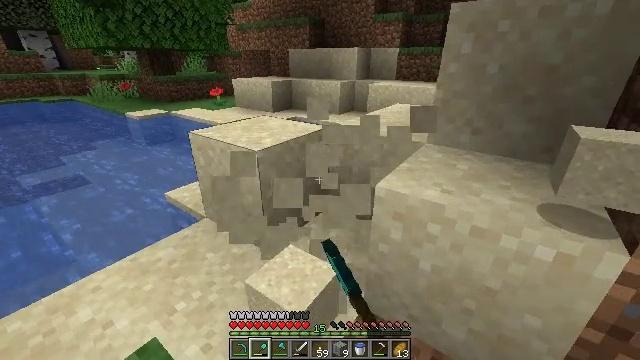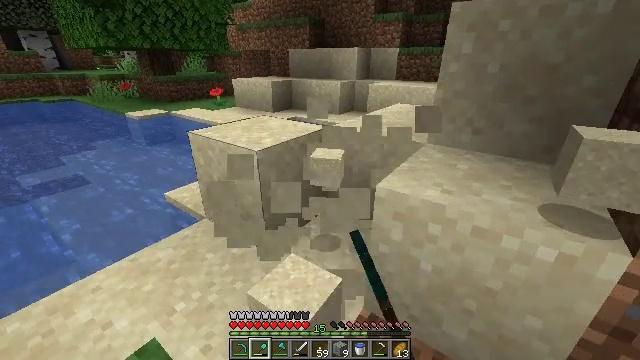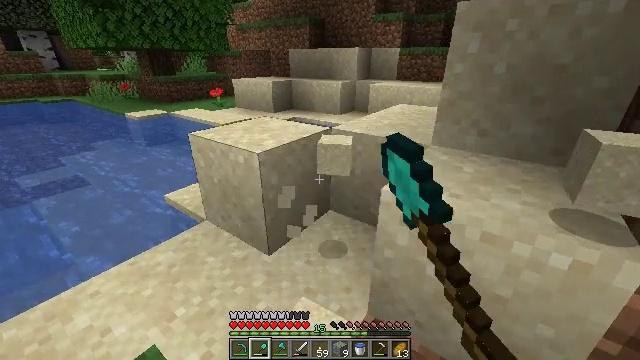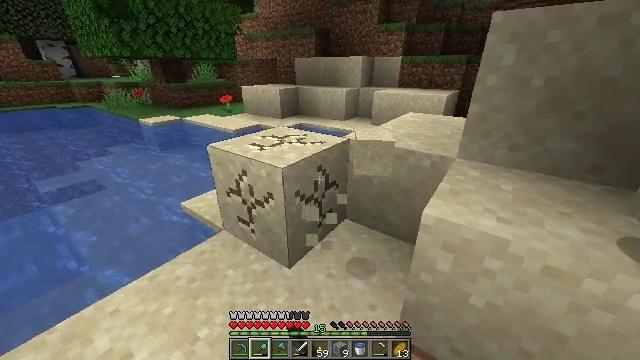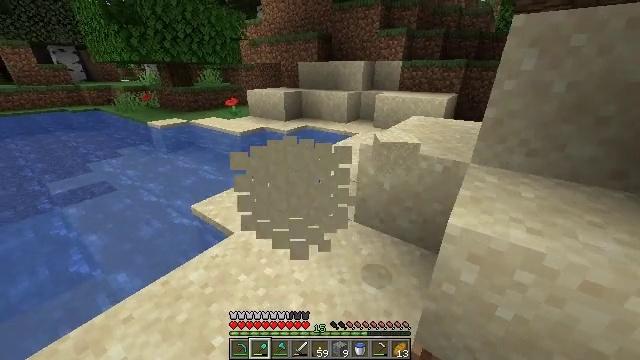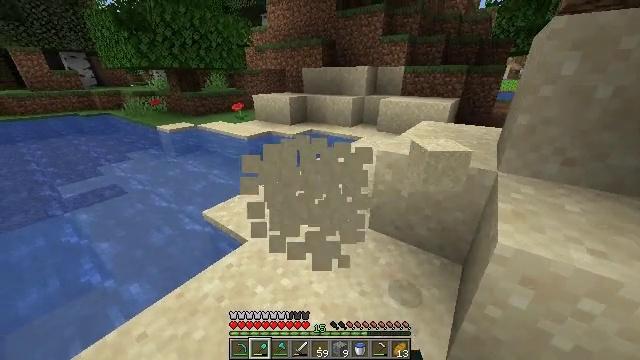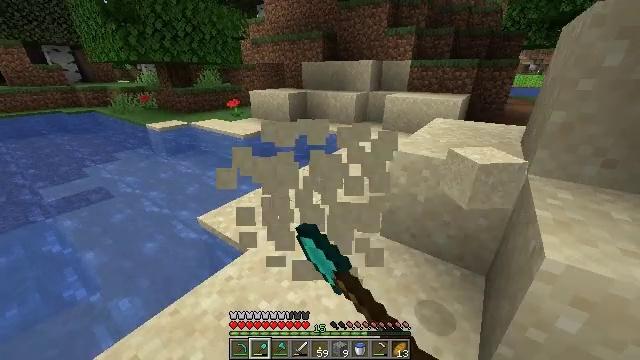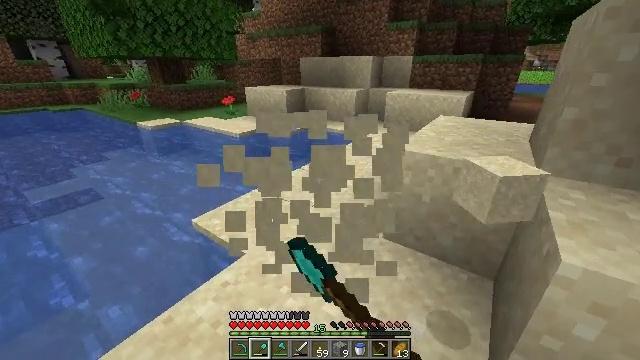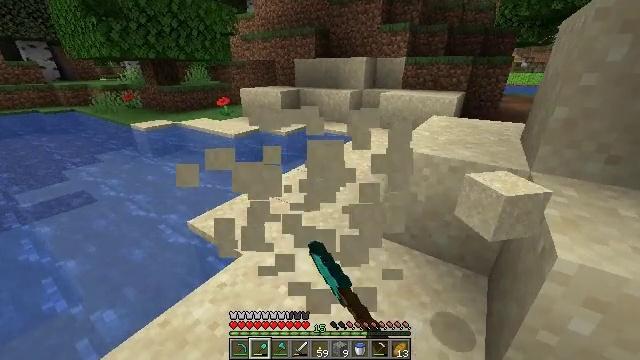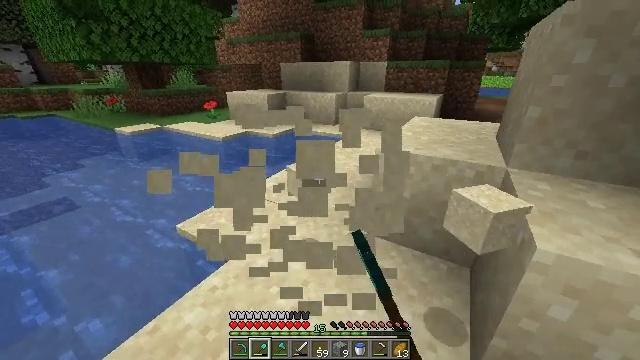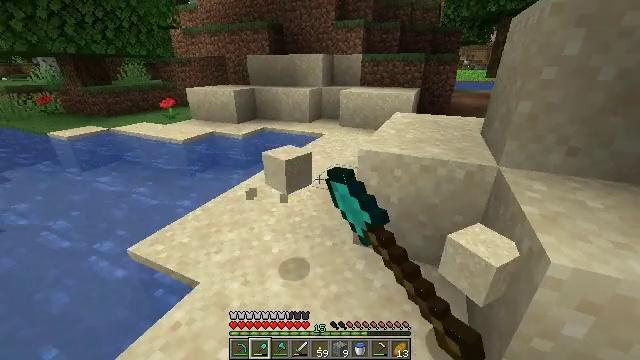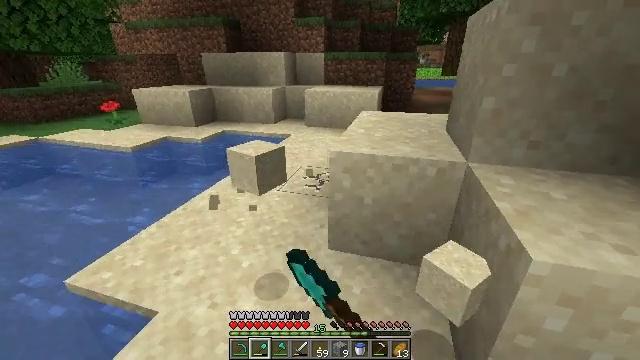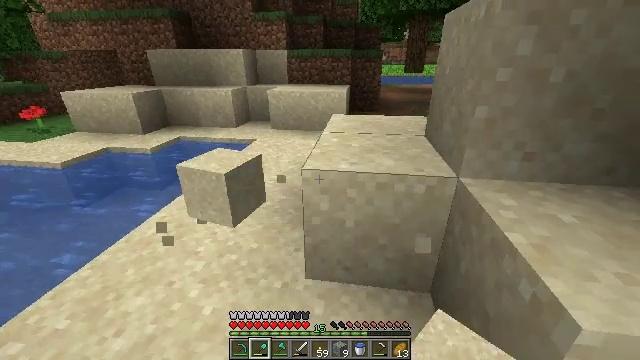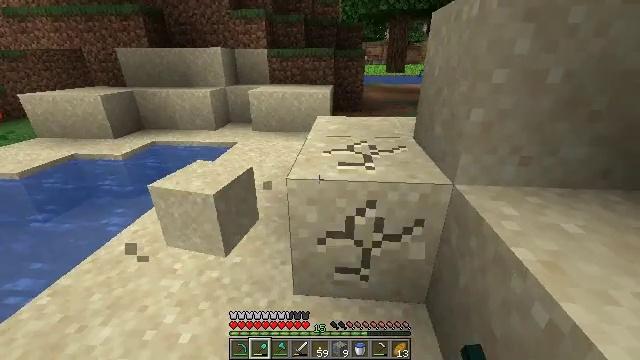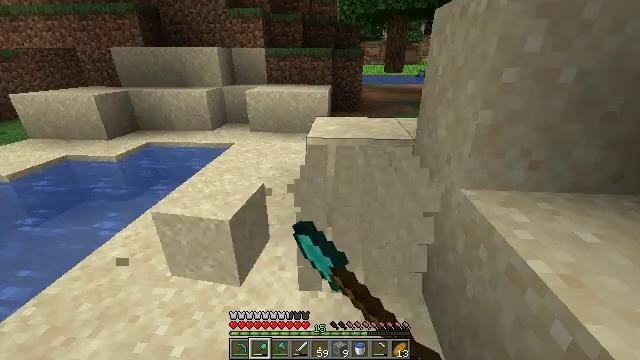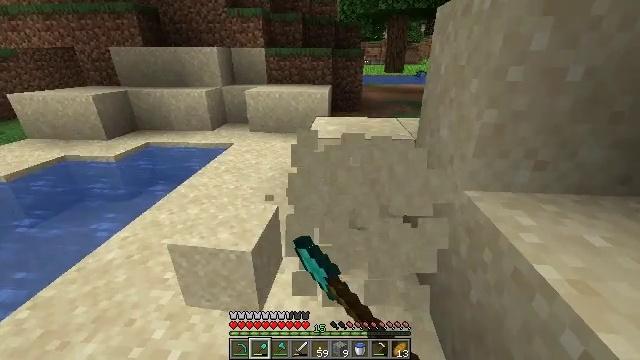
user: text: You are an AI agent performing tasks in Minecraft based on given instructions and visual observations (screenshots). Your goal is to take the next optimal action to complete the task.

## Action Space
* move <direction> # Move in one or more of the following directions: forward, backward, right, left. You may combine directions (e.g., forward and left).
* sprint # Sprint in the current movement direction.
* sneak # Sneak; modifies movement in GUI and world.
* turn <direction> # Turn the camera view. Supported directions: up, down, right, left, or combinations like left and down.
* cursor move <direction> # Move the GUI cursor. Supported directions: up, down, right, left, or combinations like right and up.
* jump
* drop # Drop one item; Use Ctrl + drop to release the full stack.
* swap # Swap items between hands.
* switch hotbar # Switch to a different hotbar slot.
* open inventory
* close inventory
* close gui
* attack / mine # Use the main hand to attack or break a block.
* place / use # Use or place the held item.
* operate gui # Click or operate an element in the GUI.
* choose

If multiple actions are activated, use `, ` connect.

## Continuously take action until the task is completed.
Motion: motion action
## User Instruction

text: Collect sand to make glass.
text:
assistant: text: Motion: attack / mine
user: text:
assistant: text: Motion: move forward and move left, attack / mine
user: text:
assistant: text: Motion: move forward and move left, attack / mine
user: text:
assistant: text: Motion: move forward and move left, attack / mine
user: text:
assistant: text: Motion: attack / mine
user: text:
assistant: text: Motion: attack / mine
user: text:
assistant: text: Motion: attack / mine
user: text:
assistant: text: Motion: turn right, attack / mine
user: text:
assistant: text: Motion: move forward, turn right, attack / mine
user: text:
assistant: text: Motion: move forward, turn right, attack / mine
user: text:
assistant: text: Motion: move forward, turn right, attack / mine
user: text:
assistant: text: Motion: move forward, turn right, attack / mine
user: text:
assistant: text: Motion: turn right, attack / mine
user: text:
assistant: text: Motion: attack / mine
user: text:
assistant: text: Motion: attack / mine
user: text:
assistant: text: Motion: attack / mine
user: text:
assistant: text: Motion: turn right, attack / mine
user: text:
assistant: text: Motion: move forward, turn right and up, attack / mine
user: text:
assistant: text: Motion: move forward and move left, turn right, attack / mine
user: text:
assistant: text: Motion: move forward and move left, turn right, attack / mine
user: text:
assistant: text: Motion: move forward and move left, turn right, attack / mine
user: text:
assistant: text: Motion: move forward and move left, attack / mine
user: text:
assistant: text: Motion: turn right, attack / mine
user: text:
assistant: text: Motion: turn right and down, attack / mine
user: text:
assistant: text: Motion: turn right and down, attack / mine
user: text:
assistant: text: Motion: move forward and move left, turn right, attack / mine
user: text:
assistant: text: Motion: move forward and move left, turn right and up, attack / mine
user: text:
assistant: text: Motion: move forward and move left, turn right and up, attack / mine
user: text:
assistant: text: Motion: move left, turn right and up, attack / mine
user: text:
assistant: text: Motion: turn right and up, attack / mine